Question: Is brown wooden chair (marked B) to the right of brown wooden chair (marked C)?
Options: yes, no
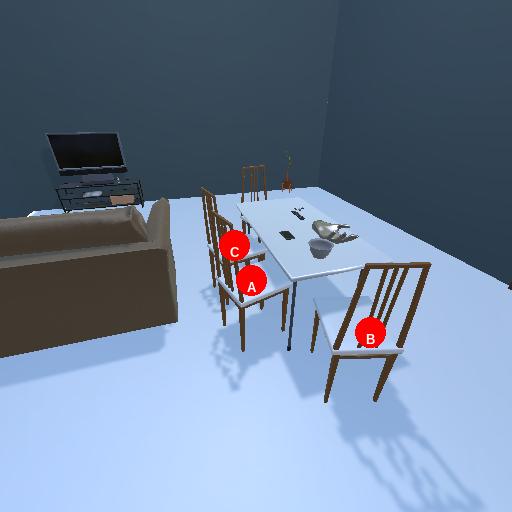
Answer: yes